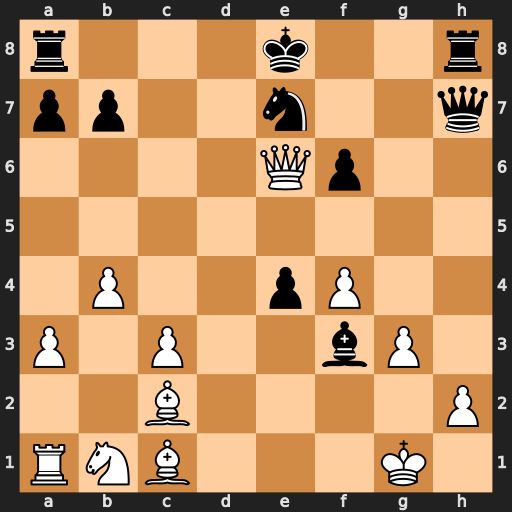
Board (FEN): r3k2r/pp2n2q/4Qp2/8/1P2pP2/P1P2bP1/2B4P/RNB3K1
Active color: w
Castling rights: kq
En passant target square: -
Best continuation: Ba4+ Kf8 Qxf6+ Qf7 Qxh8+